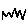
Label: zigzag